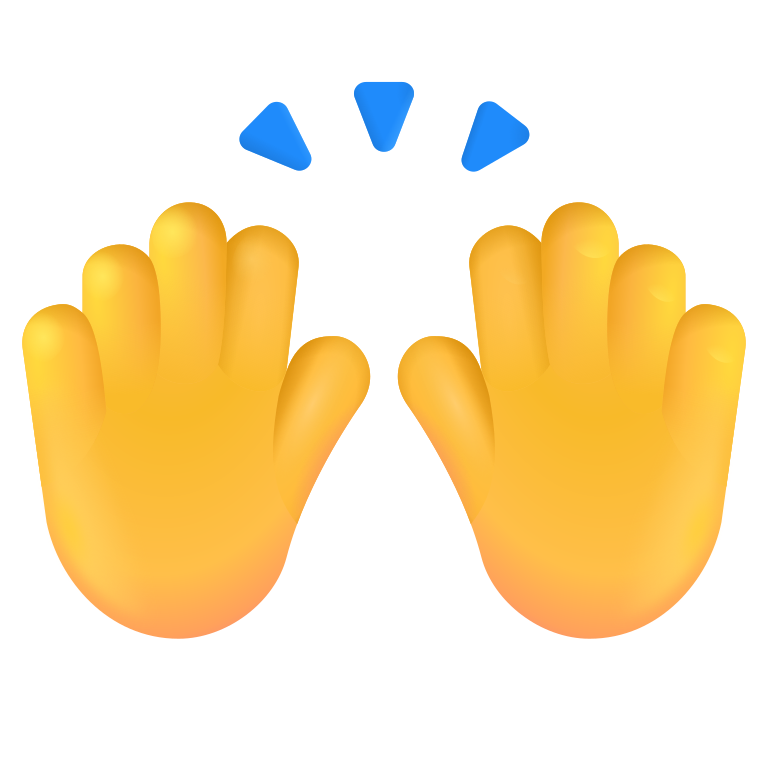
raising hands color default